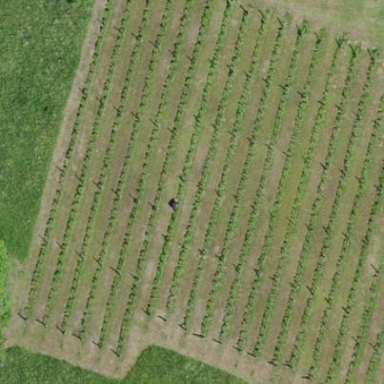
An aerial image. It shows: Beautiful vineyard in the countryside.